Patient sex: M
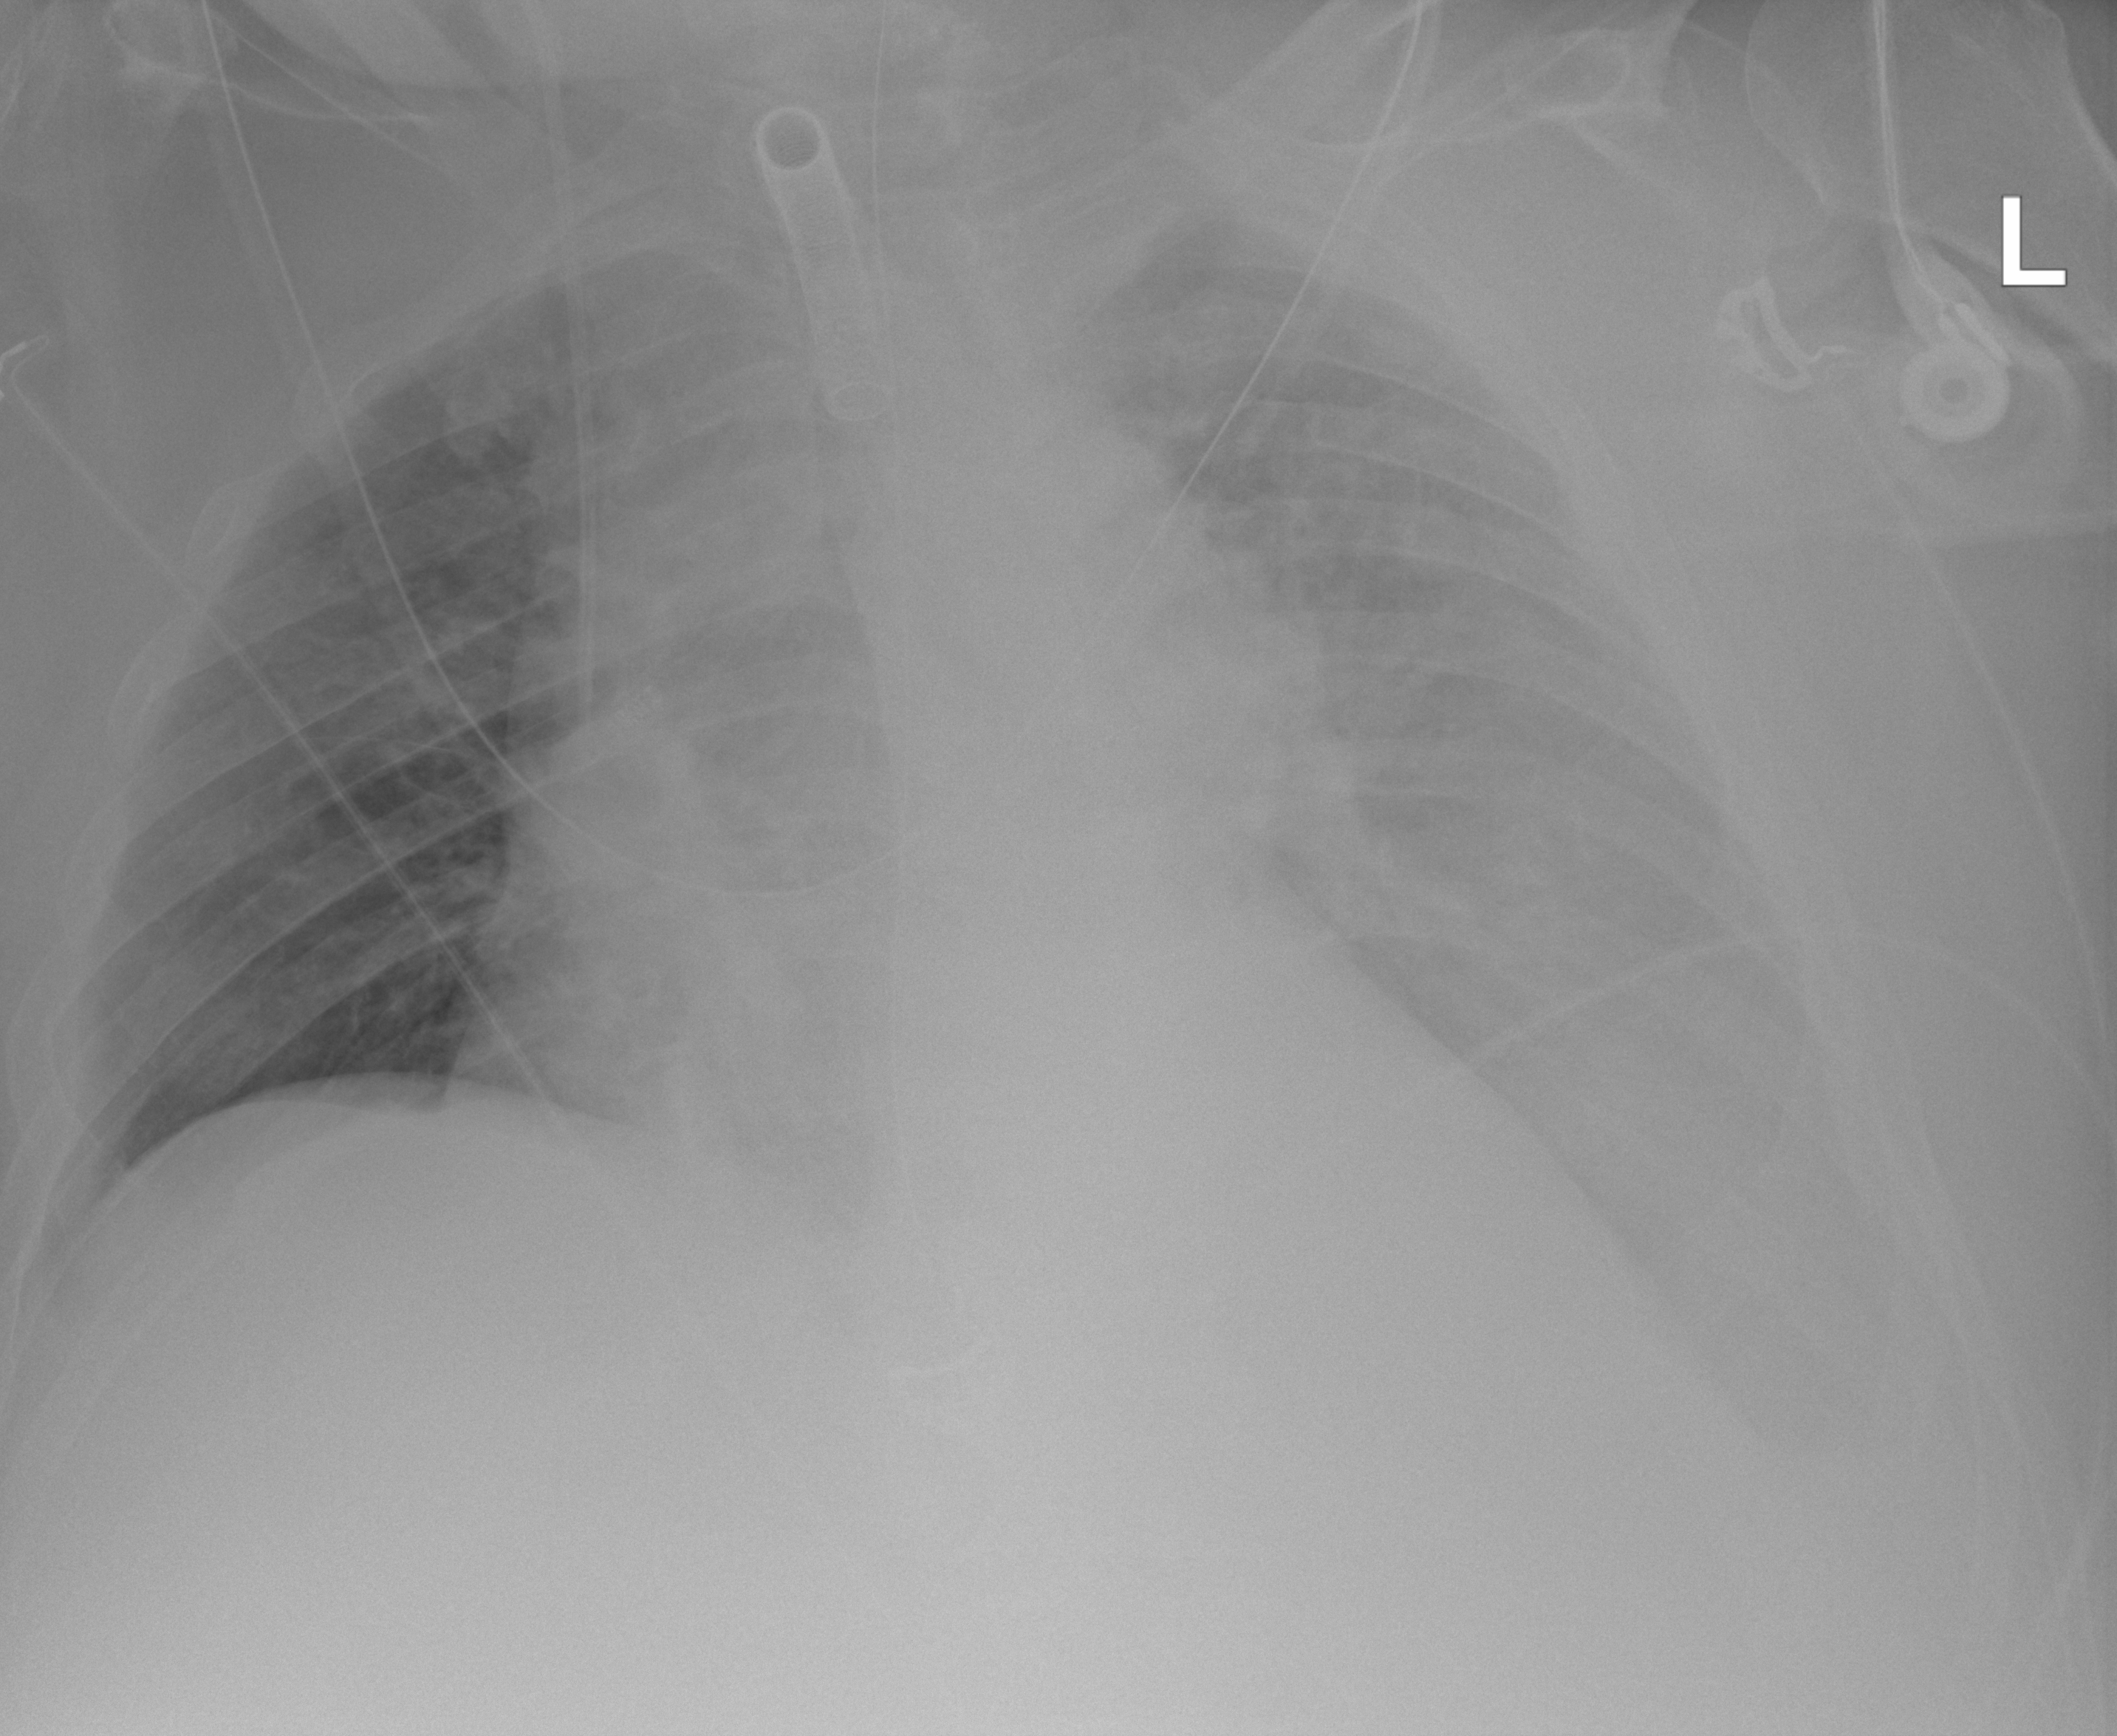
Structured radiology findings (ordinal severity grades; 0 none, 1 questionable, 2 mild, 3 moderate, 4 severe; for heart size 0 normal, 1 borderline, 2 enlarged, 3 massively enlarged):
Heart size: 2
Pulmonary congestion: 2
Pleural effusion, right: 0
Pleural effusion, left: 3
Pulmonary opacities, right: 0
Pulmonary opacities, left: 2
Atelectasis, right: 0
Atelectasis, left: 2